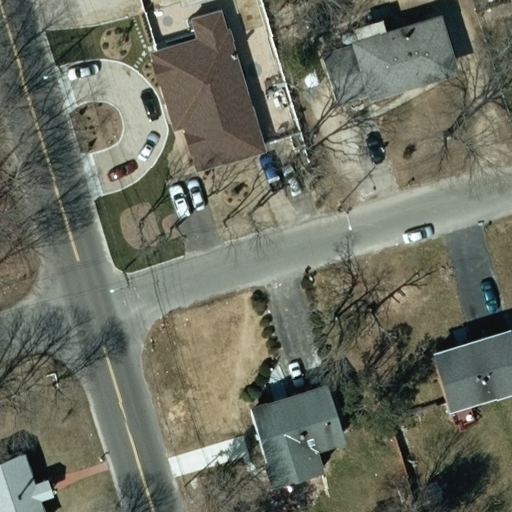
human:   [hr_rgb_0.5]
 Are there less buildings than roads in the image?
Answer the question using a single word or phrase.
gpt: no

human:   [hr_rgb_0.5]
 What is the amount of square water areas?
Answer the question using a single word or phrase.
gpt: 0

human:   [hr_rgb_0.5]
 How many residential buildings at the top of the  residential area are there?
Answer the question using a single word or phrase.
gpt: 0

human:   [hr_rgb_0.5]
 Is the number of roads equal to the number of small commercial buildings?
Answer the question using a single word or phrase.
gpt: no

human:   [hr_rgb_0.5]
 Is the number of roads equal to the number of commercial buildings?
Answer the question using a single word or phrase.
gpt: no

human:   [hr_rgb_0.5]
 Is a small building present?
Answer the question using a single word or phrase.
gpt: yes

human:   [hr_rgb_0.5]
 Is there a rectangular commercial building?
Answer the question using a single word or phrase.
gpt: no

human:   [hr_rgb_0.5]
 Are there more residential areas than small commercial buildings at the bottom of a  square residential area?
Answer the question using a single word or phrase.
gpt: yes

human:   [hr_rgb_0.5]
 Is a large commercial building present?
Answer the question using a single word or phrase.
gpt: no

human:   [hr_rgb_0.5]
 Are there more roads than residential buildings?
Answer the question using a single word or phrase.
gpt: no

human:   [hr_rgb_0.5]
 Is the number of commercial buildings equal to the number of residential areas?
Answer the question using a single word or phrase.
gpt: no

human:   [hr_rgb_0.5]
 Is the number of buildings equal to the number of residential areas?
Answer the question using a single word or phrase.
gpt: no

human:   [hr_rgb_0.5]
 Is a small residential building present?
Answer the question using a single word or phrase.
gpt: yes

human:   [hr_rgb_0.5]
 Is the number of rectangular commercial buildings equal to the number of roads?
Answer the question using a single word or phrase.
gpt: no

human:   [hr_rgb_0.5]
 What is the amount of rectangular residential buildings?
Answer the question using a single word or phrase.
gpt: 3

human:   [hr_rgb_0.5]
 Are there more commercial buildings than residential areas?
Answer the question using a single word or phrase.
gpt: no

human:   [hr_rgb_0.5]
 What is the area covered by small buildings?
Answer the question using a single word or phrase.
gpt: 85m2

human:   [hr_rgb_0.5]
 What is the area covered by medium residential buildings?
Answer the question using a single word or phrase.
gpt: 1192m2

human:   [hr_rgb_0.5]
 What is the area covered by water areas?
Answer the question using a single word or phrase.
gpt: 0m2

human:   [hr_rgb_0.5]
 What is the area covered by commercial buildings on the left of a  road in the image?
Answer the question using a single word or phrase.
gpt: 0m2

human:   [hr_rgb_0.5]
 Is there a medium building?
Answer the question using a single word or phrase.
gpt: yes

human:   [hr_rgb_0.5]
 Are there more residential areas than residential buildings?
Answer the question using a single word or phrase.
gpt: no

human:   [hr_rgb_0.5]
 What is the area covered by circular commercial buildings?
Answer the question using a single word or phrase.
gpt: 0m2

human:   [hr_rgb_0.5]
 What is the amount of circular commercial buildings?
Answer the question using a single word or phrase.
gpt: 0

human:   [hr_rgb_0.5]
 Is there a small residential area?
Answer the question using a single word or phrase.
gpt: no

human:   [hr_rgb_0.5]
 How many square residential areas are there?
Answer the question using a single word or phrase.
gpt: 0

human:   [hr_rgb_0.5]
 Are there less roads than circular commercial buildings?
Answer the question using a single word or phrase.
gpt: no

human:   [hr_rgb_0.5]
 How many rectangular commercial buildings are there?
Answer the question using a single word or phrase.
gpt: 0

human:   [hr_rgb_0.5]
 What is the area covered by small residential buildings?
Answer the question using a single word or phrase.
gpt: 85m2

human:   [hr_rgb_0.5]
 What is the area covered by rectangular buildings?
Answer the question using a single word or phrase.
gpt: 526m2

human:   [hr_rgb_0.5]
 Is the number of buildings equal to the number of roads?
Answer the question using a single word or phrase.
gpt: no

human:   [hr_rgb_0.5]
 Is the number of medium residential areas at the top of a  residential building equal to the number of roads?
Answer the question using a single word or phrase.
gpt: no

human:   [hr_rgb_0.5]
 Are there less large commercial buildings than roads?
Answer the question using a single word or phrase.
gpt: yes

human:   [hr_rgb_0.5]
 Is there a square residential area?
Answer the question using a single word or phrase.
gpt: no

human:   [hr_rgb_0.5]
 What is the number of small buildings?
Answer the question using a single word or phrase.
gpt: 1

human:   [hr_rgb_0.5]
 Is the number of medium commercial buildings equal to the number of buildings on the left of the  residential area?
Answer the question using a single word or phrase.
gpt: no